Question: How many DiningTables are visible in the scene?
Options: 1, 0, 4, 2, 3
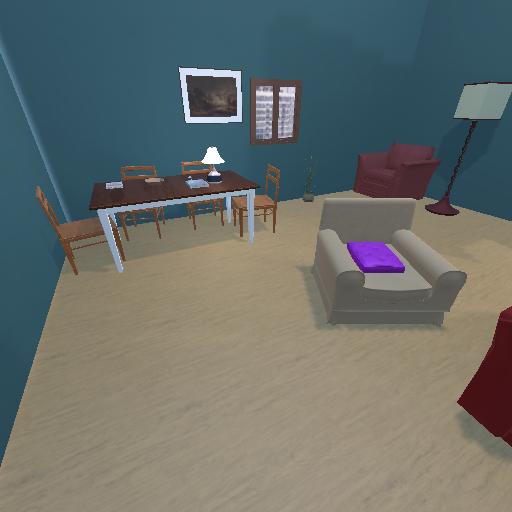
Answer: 1